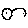
Label: hexagon